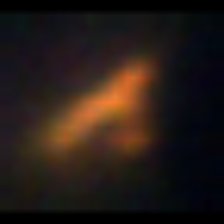
Taxon: Pennate
Group: Diatoms